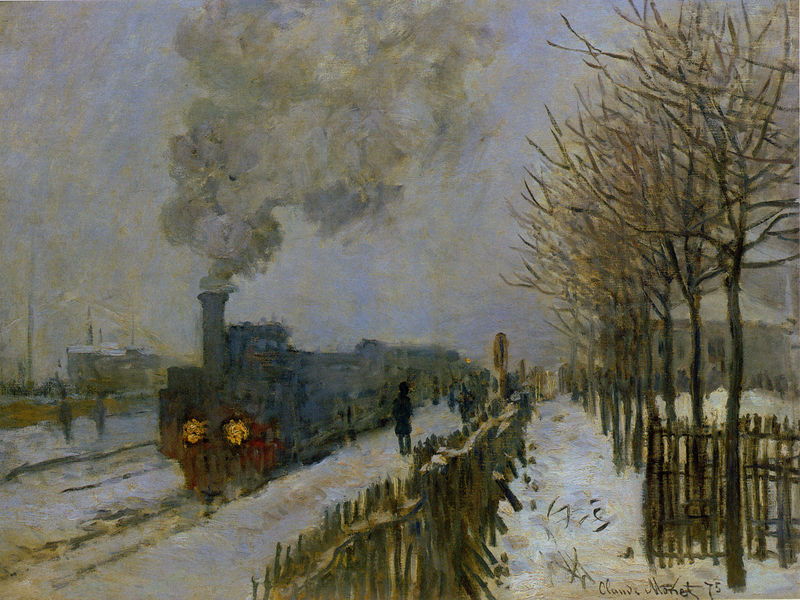
Titel: Paysage d'hiver, The Train in the Snow
Künstler: Claude Monet
Standort: Paris
Institution: Musée Marmottan.
Schlagwörter: baum, blau, himmel, mann, weiß, wolken, baumstämme, bäume, gelb, impressionismus, landschaft, menschen, stadt, äste, abend, braun, fenster, grau, holz, hut, lampe, lampen, licht, lichter, männer, schwarz, dach, gebäude, haus, schnee, weg, zaun, beige, blass, mensch, signatur, öl, gräser, häuser, kalt, zweige, qualm, rauch, figur, gold, personen, person, kamine, bewölkt, datierung, zug, dächer, schornsteine, dunst, nebel, kahl, winter, zäune, signiert, holzzaun, schlot, scheinwerfer, industrie, dampf, stämme, turner, monet, datum, manet, melancholie, kälte, schneelandschaft, bahnhof, leinwand, hellgrau, fluchtpunkt, zentral, eisenbahn, lok, lokomotive, schräge, flirren, claude, claude monet, bahngleis, bahnhofsvorsteher, bahnsteig, cheinwerfer, dampflok, dampflokomotive, geleise, gleis, gleise, gliese, haltestelle, imressionismus, lampens, lock, passagier, schiene, schienen, signac, wagons, winterlandschaft, ww.youporn.com, abreise, von vorne, 1875, 75, rach, ezug, gleise fabrik